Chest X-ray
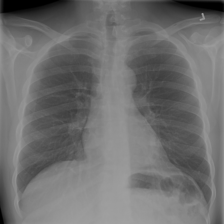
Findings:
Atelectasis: negative
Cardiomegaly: negative
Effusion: negative
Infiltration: negative
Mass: negative
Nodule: negative
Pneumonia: negative
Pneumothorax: negative
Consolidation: negative
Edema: negative
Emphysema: negative
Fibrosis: negative
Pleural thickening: negative
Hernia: negative